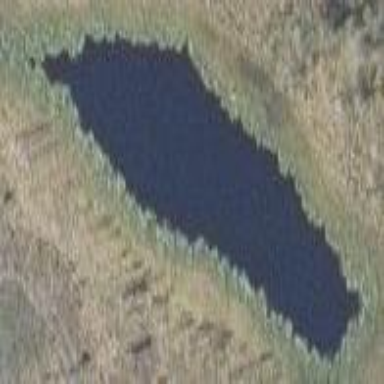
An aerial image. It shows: Serene view of water in the natural setting.